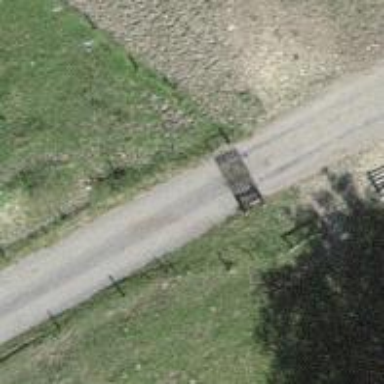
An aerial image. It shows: Cattle grid barrier.